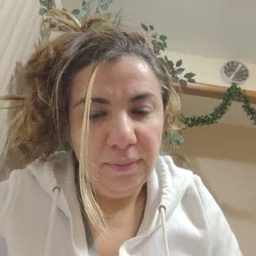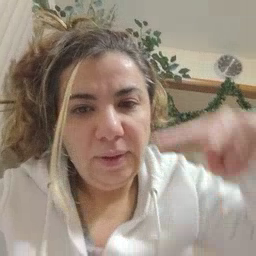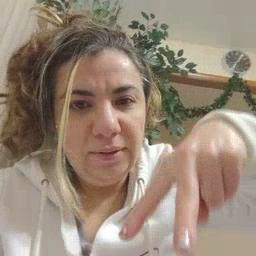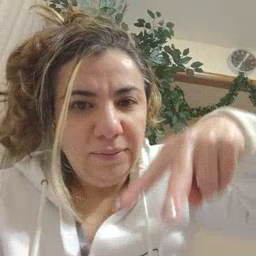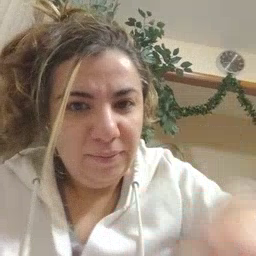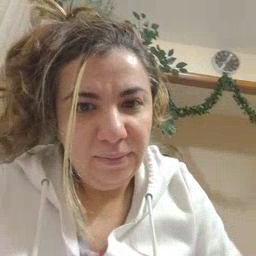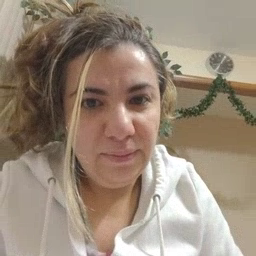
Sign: napkin